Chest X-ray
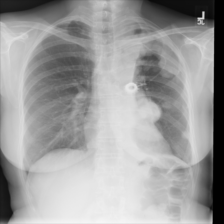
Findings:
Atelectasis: negative
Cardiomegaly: negative
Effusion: negative
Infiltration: positive
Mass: positive
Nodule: negative
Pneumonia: negative
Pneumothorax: negative
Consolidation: negative
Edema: negative
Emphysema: negative
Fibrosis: negative
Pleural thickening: negative
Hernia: negative